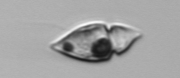
Label: Amphidinium